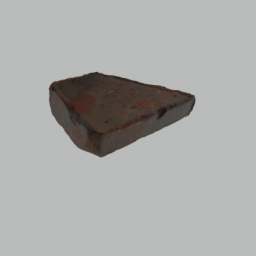
Label: architecture